Chest X-ray. View position: PA
Patient age: 42
Patient sex: F
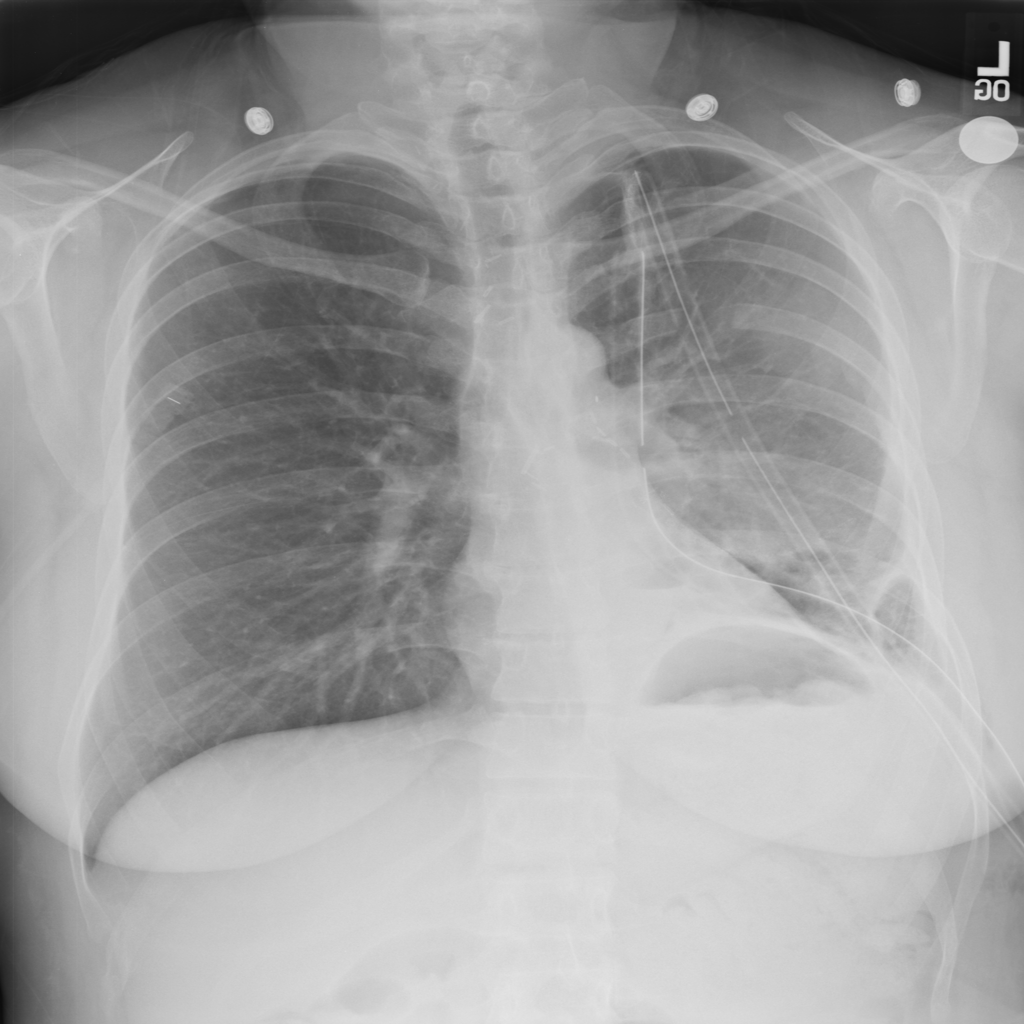
Finding: Pneumothorax